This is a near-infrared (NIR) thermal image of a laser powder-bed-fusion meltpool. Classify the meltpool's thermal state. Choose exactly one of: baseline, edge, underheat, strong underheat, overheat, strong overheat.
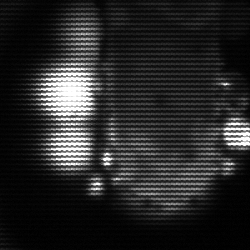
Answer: strong underheat